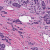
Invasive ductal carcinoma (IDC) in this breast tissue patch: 1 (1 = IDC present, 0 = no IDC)